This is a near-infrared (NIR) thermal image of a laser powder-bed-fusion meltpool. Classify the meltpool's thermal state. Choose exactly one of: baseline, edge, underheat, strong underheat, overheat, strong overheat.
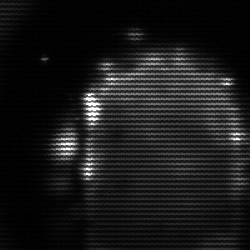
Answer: baseline